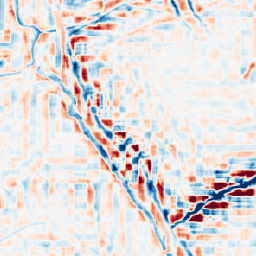
Category: wavelet
Decomposition family: wavelet_reverse_biorthogonal
Decomposition parameters: wavelet: rbio3.5
level: 4
Upsampling method: edge_directed
Upsampling parameters: scale: 4
Upsampling scale: 4